Current action and preconditions to check: trajectory_clear

Your task: For each precondition in the list above, predict whether it will hold at this action.

Consider the current scene as observed from the mobile robot's camera, and analyze the predicted future states of all dynamic agents (e.g., people, animals, vehicles, or any moving entities) within the NEXT SECOND.

IMPORTANT: Only answer "very likely" if you are absolutely certain—based on strong, clear evidence—that a dynamic agent will violate the precondition in the predicted future state. Do NOT answer "very likely" for unlikely, ambiguous, or low-probability risks.

Ask yourself for each precondition: Is there a high probability, with clear and convincing evidence, that the predicted future states of any dynamic agent will interfere with the predicted future state of the currently executing action within the NEXT SECOND, causing that precondition to fail?

Assess the risk level based on these predictions. Use "likely" or "very likely" if motions create a clear risk of interference.

Use "neutral" or "improbable" if agents are nearby but their predicted paths are clearly diverging or non-conflicting.

Failure Risk Categories: "very improbable", "improbable", "neutral", "likely", "very likely"

Answer Format: Output ONLY the probability_of_failure value from these categories: "very improbable", "improbable", "neutral", "likely", "very likely"

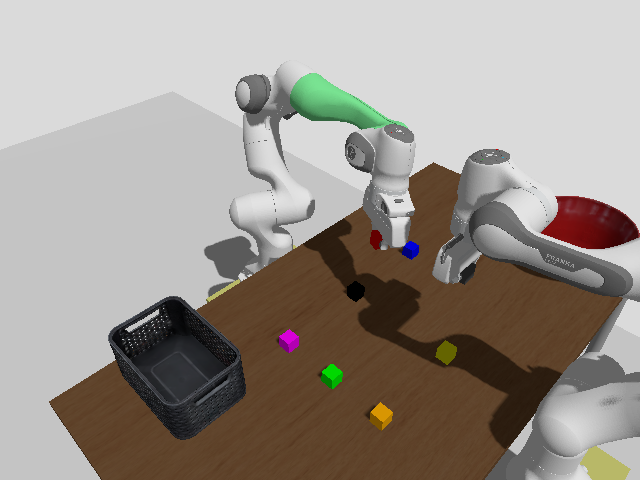

Answer: improbable